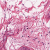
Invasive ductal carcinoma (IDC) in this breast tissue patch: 0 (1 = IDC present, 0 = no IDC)